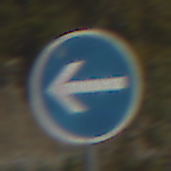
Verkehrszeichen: VorgeschriebeneFahrtrichtungHierLinks
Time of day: MorningAfternoon
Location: Outdoor (Suburban)
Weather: PartlyCloudy
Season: NotSpecified
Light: Natural